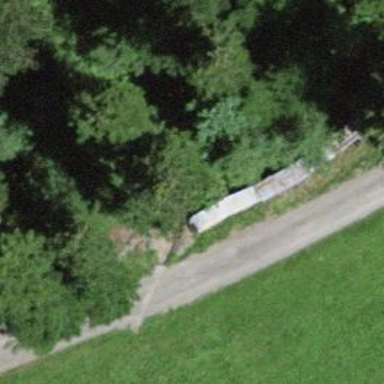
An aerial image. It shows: Beige bench.